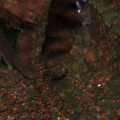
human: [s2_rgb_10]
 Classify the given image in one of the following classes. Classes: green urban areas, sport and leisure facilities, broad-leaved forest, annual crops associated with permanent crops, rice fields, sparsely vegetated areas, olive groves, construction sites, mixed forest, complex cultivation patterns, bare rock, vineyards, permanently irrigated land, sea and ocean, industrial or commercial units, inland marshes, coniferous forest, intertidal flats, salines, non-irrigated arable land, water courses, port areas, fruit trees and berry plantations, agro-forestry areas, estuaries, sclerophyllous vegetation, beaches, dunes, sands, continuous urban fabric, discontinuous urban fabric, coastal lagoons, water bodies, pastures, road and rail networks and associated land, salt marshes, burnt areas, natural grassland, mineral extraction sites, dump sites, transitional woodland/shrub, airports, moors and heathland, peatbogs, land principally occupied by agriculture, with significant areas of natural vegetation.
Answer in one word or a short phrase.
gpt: discontinuous urban fabric, land principally occupied by agriculture, with significant areas of natural vegetation, broad-leaved forest